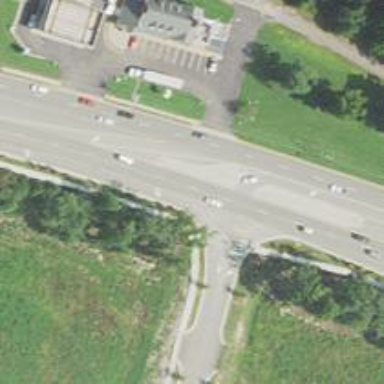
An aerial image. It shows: Trunk link highway.